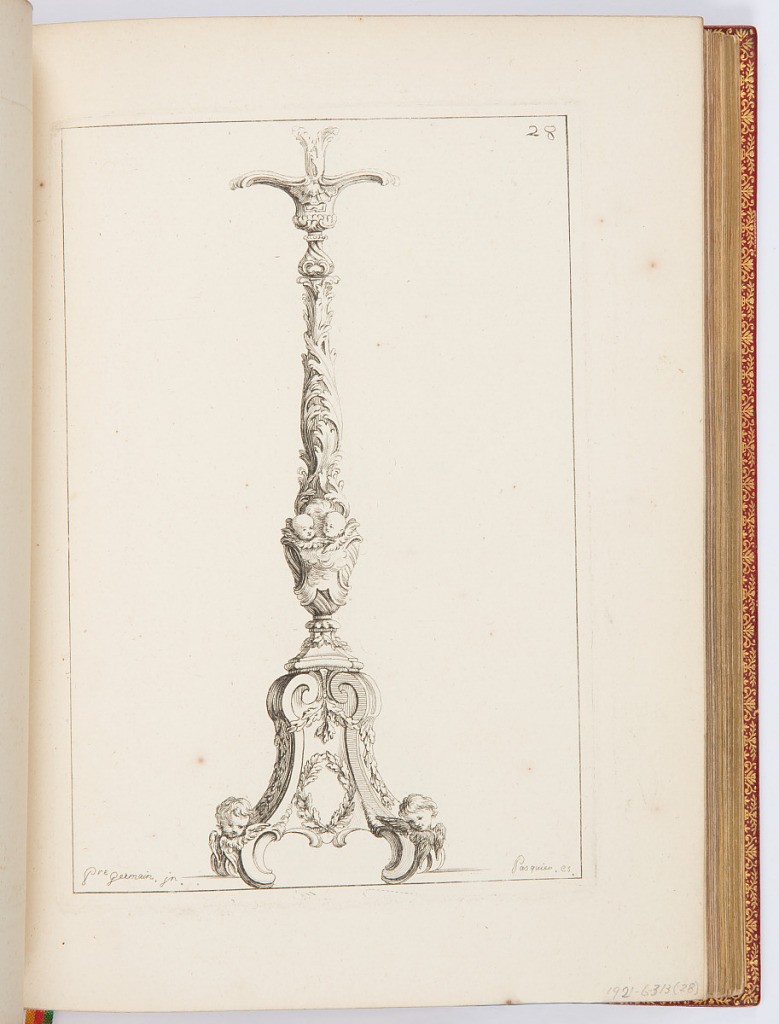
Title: Chandelier d'autel
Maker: Pierre Germain, French, 1703 - 1783
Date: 1748
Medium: Etching on laid paper
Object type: Print
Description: Design for a candlestick for an altar decorated with ornament motifs including rinceaux,winged  cherub heads on clouds, scrolls, and garland. The plate is signed and numbered.